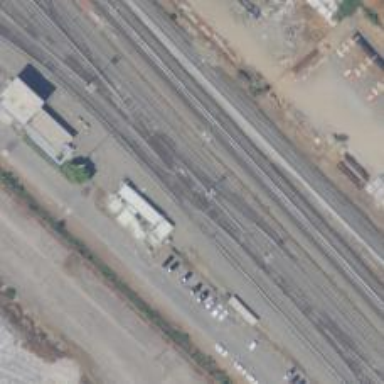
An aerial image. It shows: Electrified rail passing through service yard.